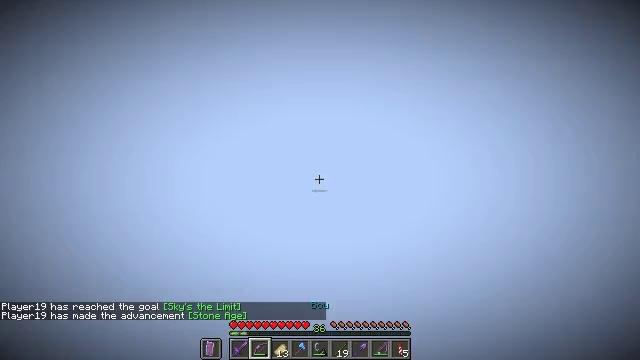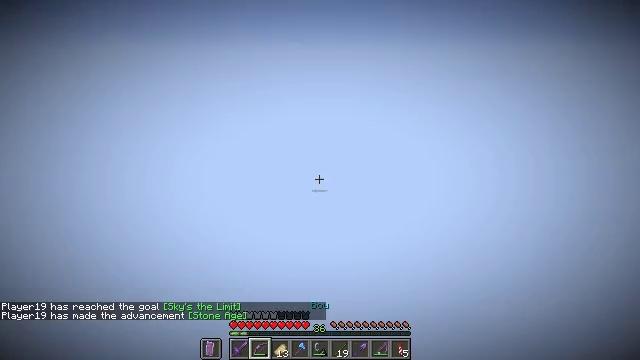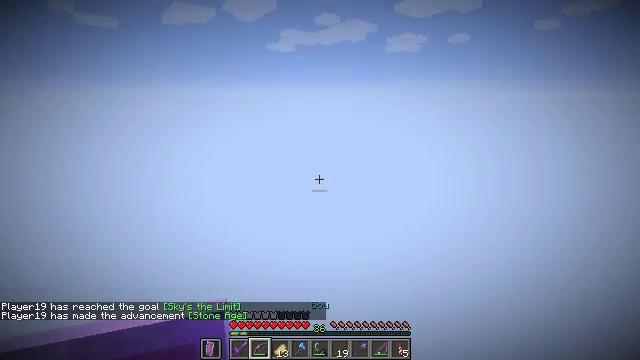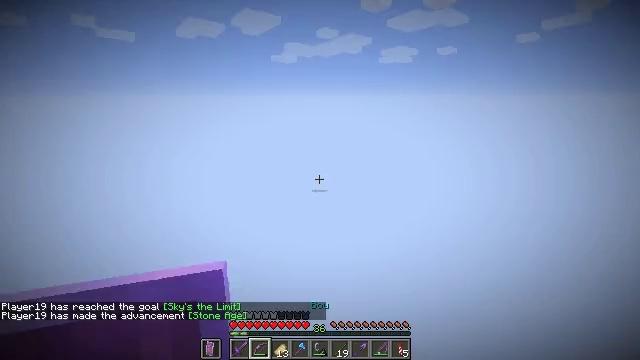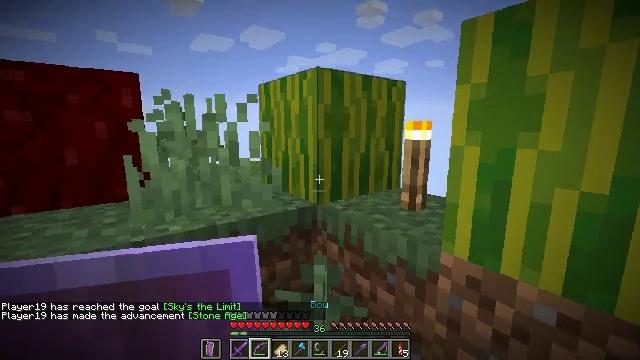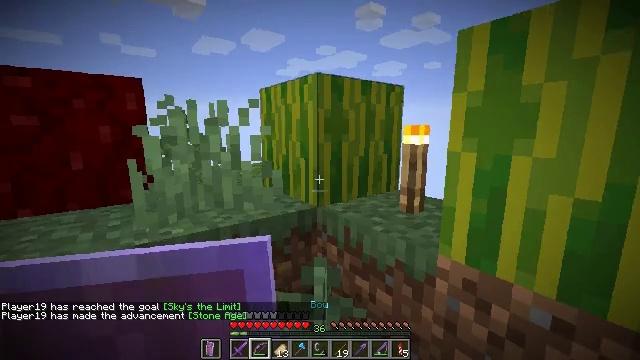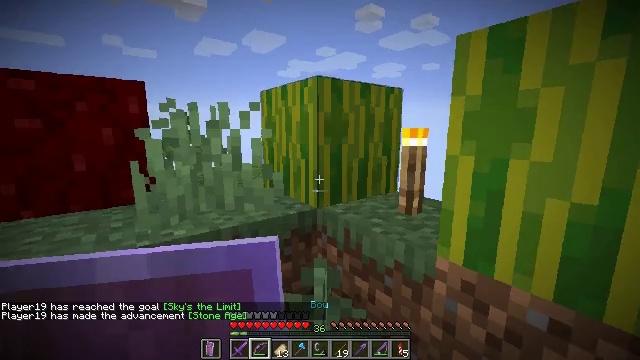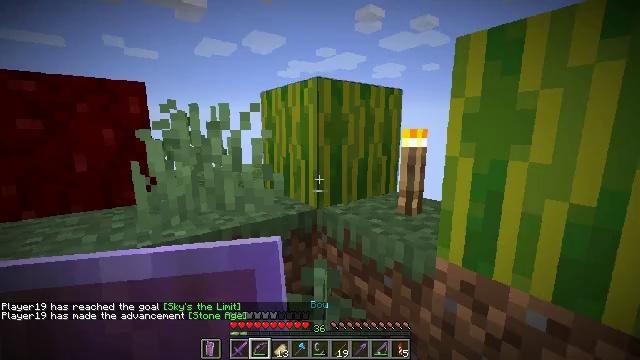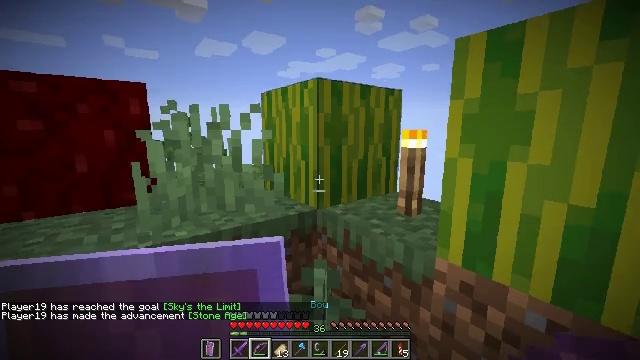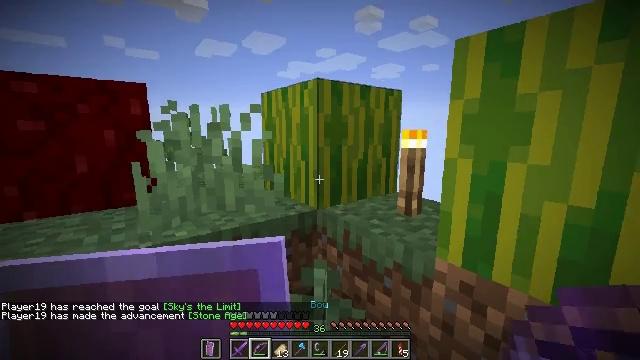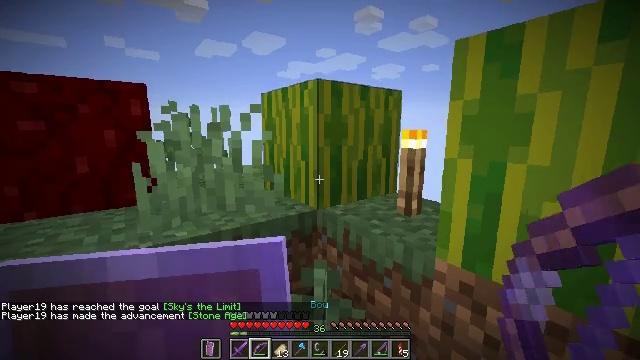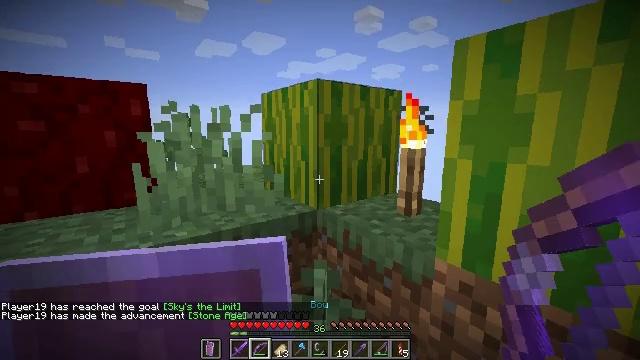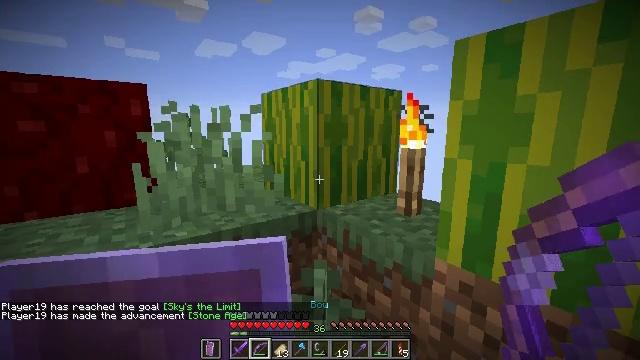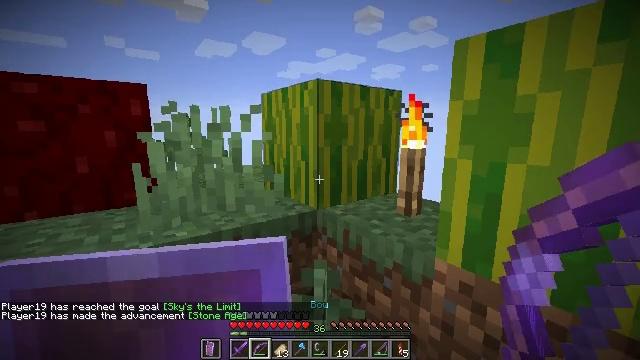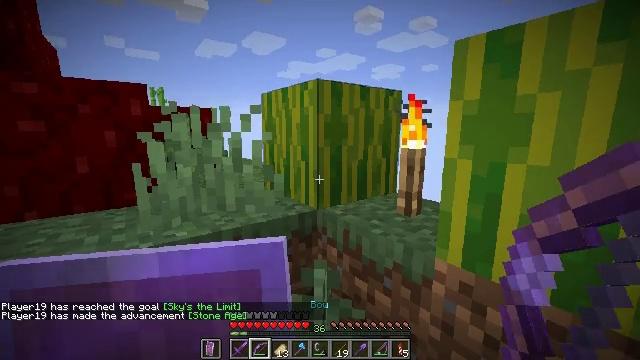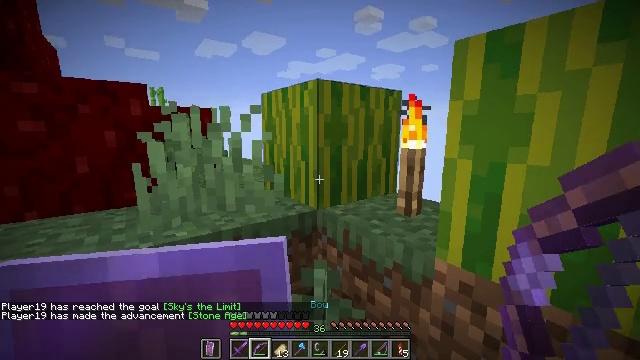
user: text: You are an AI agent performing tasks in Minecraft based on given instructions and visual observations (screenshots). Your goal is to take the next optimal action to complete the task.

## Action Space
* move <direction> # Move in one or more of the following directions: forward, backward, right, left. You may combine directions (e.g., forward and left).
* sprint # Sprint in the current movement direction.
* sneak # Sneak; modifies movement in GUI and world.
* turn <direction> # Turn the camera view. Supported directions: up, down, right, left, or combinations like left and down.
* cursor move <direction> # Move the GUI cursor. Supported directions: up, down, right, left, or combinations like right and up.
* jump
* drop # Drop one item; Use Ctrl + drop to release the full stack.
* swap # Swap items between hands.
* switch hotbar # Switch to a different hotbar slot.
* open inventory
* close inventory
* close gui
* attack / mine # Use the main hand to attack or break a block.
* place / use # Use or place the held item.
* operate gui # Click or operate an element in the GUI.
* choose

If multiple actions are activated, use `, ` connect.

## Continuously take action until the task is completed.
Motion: motion action
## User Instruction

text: Gather items from the yellow shulker box.
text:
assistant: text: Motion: no_op
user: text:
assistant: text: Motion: no_op
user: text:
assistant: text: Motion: no_op
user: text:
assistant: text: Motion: no_op
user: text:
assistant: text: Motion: no_op
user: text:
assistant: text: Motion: no_op
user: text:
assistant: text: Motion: no_op
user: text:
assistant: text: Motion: no_op
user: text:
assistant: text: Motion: no_op
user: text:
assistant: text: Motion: no_op
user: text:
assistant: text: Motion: no_op
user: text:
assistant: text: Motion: no_op
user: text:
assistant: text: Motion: no_op
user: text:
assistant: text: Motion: no_op
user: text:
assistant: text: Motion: no_op
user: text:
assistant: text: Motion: no_op
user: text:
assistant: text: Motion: no_op
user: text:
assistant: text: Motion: turn right and up
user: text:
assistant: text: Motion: turn right and down
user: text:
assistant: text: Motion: turn right and down
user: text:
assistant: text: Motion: no_op
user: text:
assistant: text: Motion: no_op
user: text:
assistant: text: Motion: no_op
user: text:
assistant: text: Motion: no_op
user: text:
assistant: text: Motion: no_op
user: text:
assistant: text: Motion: no_op
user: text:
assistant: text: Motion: no_op
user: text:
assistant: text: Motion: no_op
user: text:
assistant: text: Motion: no_op
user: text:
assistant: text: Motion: no_op